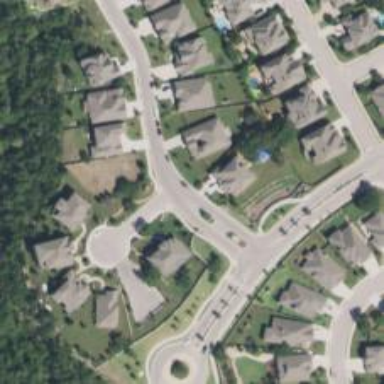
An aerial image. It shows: Residential road within gated community.